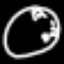
Label: clock